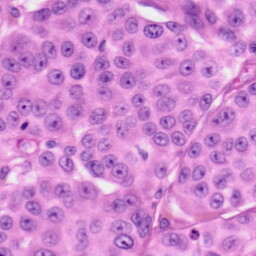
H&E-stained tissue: Skin